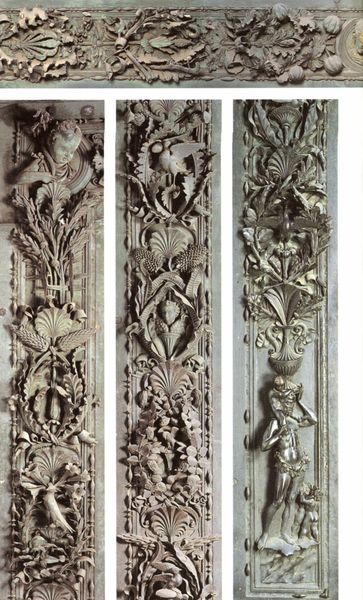
Titel: Südportal
Künstler: Andrea Pisano
Standort: Florenz, Baptisterium (EU - I - Toskana)
Schlagwörter: blätter, kopf, laub, mann, vogel, blume, blumen, grau, köpfe, schmuck, blüten, ornament, architektur, barock, mensch, rahmen, stein, natur, vögel, figur, kind, blatt, person, pflanze, pflanzen, engel, früchte, putte, ranken, statue, relief, rahmung, jugendstil, schmal, büste, dekor, ornamente, verzierung, streifen, metall, stuck, farn, plastik, foto, muschel, fresko, muscheln, ähren, stahl, putti, verzierungen, leisten, ägypter, pilz, freske, früpchte